Field crop: maize
Growth stage: 2
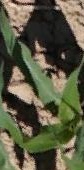
Species: maize